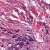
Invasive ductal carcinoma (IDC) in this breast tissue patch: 0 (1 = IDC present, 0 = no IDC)